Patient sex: M
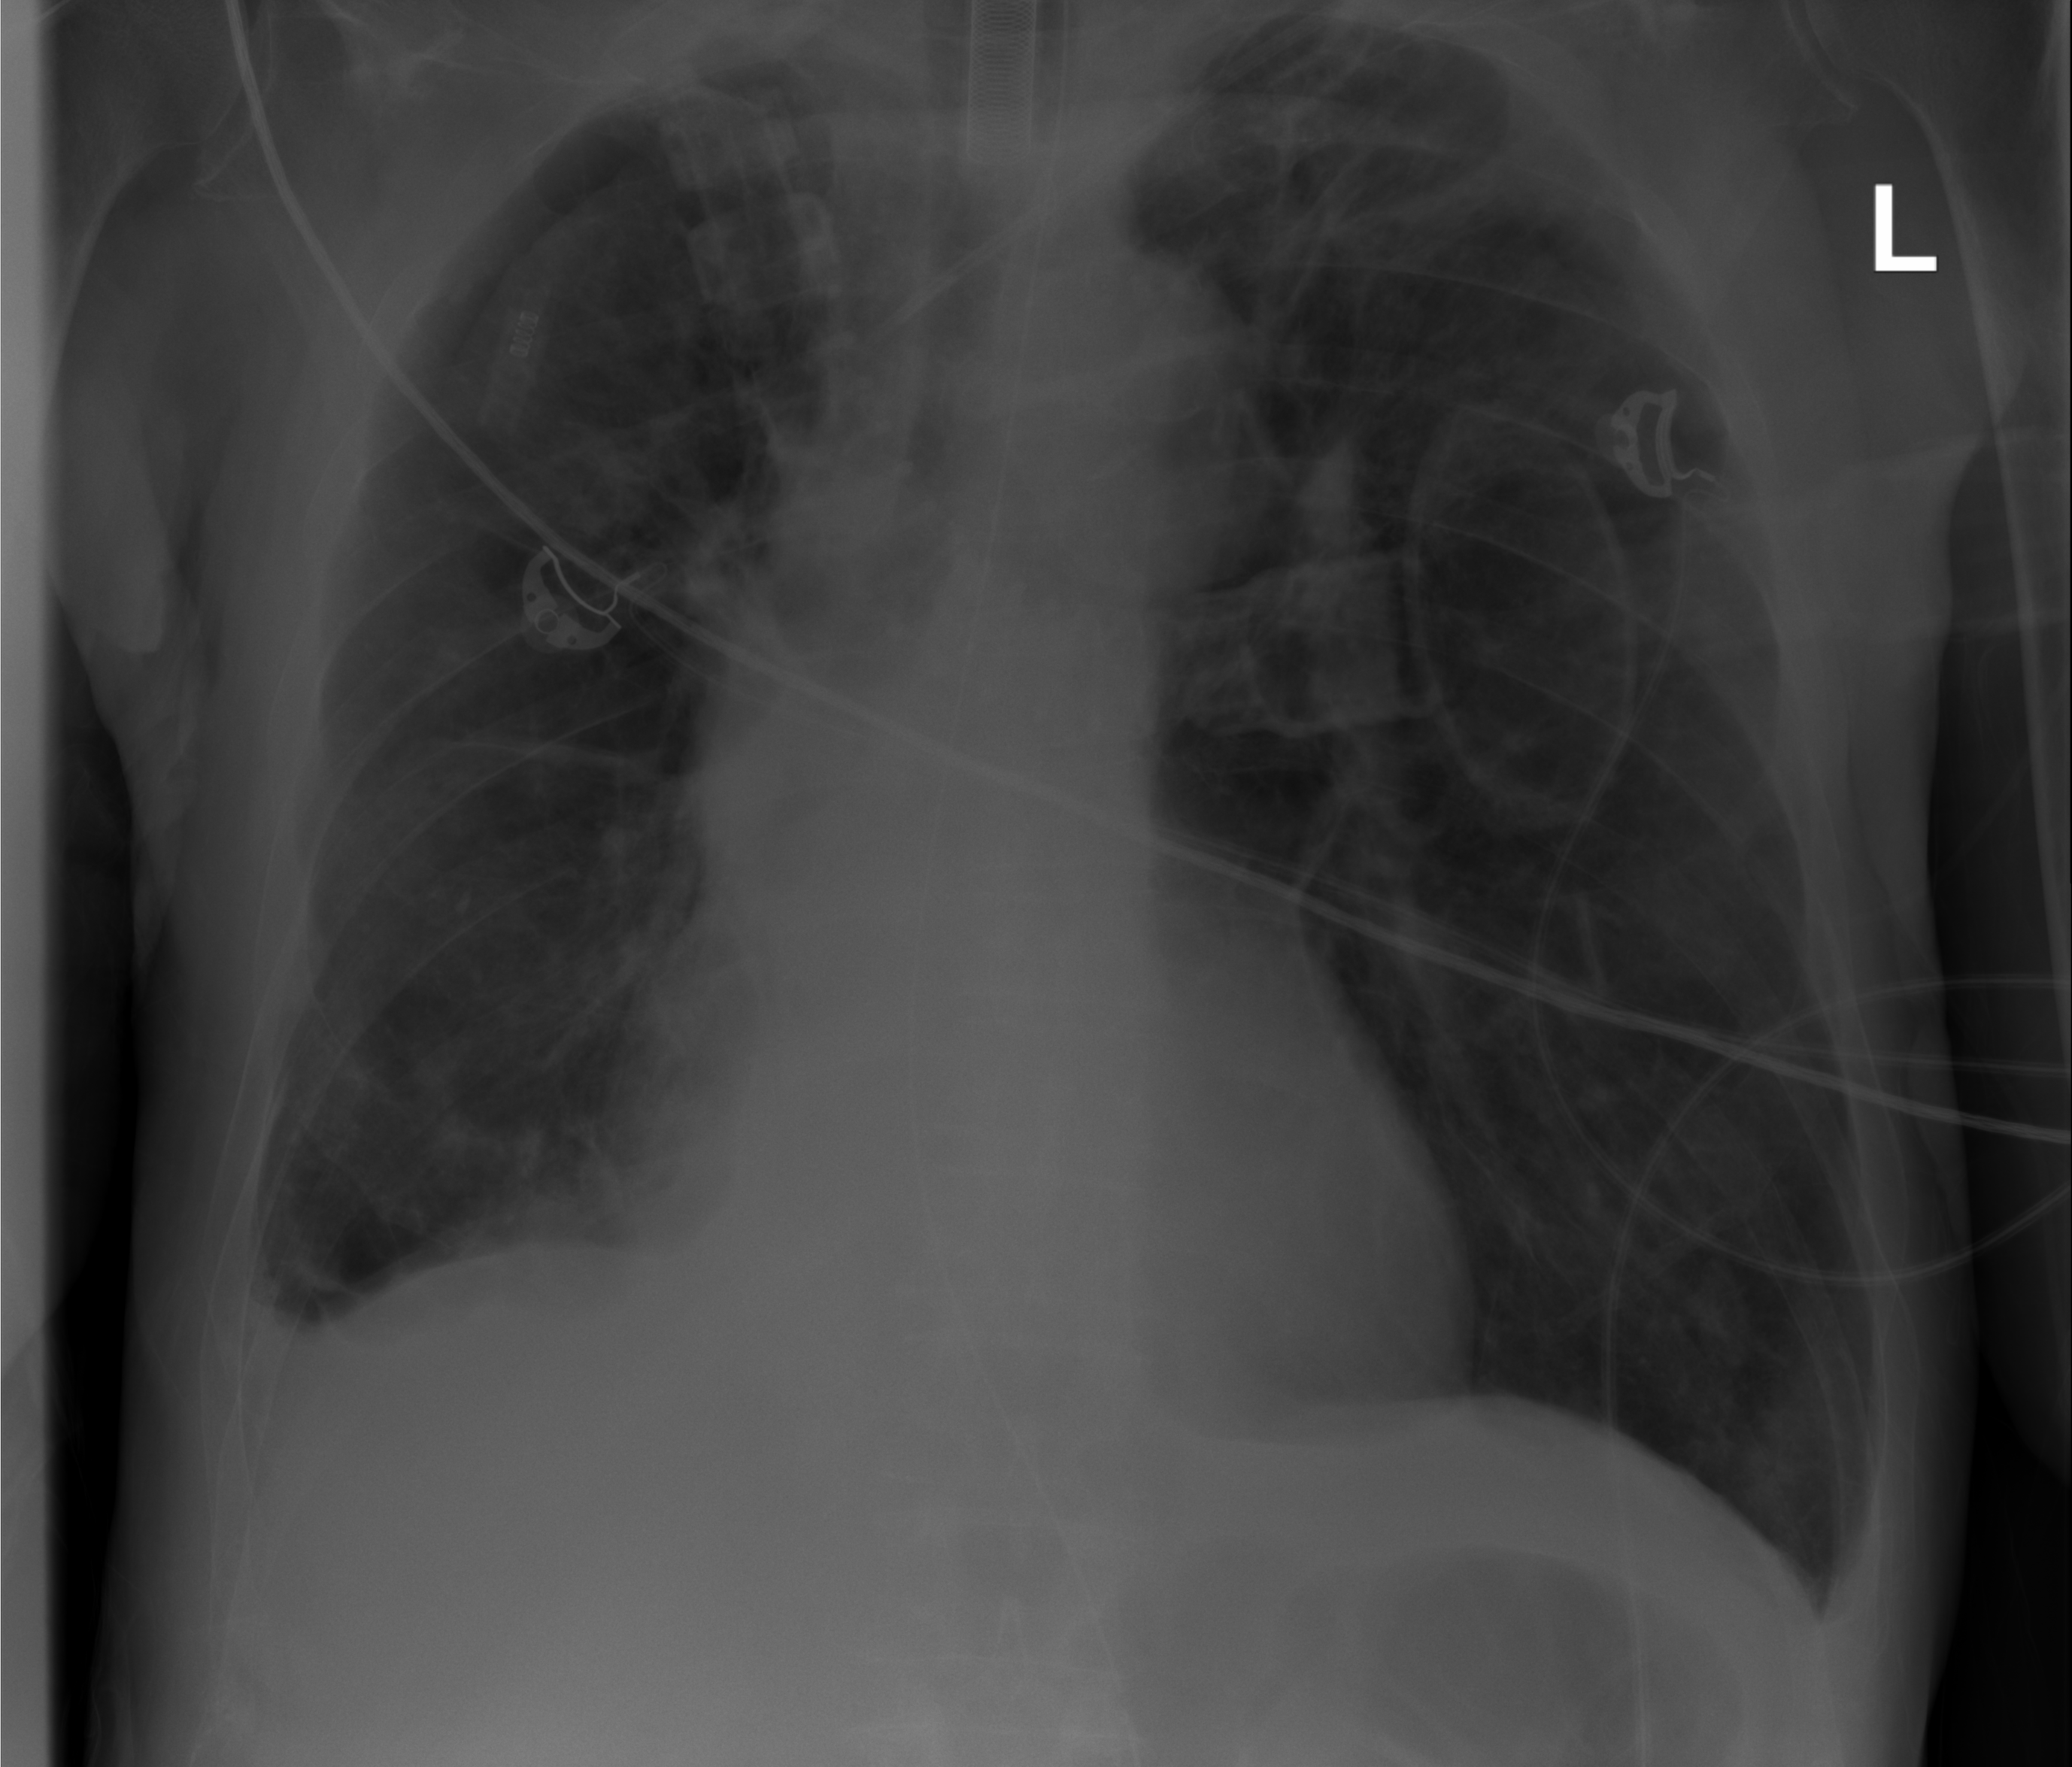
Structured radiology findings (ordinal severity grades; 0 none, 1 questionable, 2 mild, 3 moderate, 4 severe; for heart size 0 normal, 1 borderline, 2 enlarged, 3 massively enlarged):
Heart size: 0
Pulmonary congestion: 0
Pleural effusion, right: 2
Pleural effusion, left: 0
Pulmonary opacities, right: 0
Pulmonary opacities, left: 0
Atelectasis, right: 2
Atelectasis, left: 0